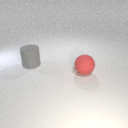
large gray rubber cylinder to the left of large red rubber sphere